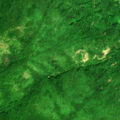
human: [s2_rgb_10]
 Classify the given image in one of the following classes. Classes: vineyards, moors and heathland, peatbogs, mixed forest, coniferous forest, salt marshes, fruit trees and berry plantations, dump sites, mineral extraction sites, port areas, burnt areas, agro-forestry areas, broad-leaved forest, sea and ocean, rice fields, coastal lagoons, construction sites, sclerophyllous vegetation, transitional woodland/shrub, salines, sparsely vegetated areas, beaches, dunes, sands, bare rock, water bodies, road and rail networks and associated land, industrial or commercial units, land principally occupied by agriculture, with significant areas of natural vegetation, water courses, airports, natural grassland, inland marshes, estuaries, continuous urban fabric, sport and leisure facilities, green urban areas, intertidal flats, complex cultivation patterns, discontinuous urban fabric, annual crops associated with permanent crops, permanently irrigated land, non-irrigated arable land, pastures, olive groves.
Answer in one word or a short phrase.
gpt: broad-leaved forest, natural grassland